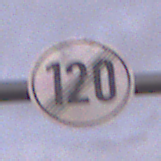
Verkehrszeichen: EndeGeschwindigkeit120
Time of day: SunriseSunset
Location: Outdoor (Nature)
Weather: PartlyCloudy
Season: NotSpecified
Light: Natural